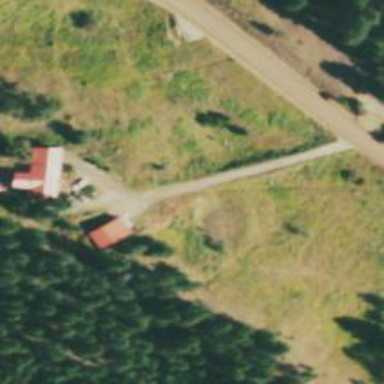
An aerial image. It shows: Driveway leading to service road.